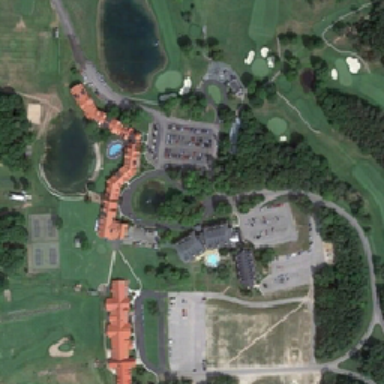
Several pools of some plants some plants .